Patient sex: M
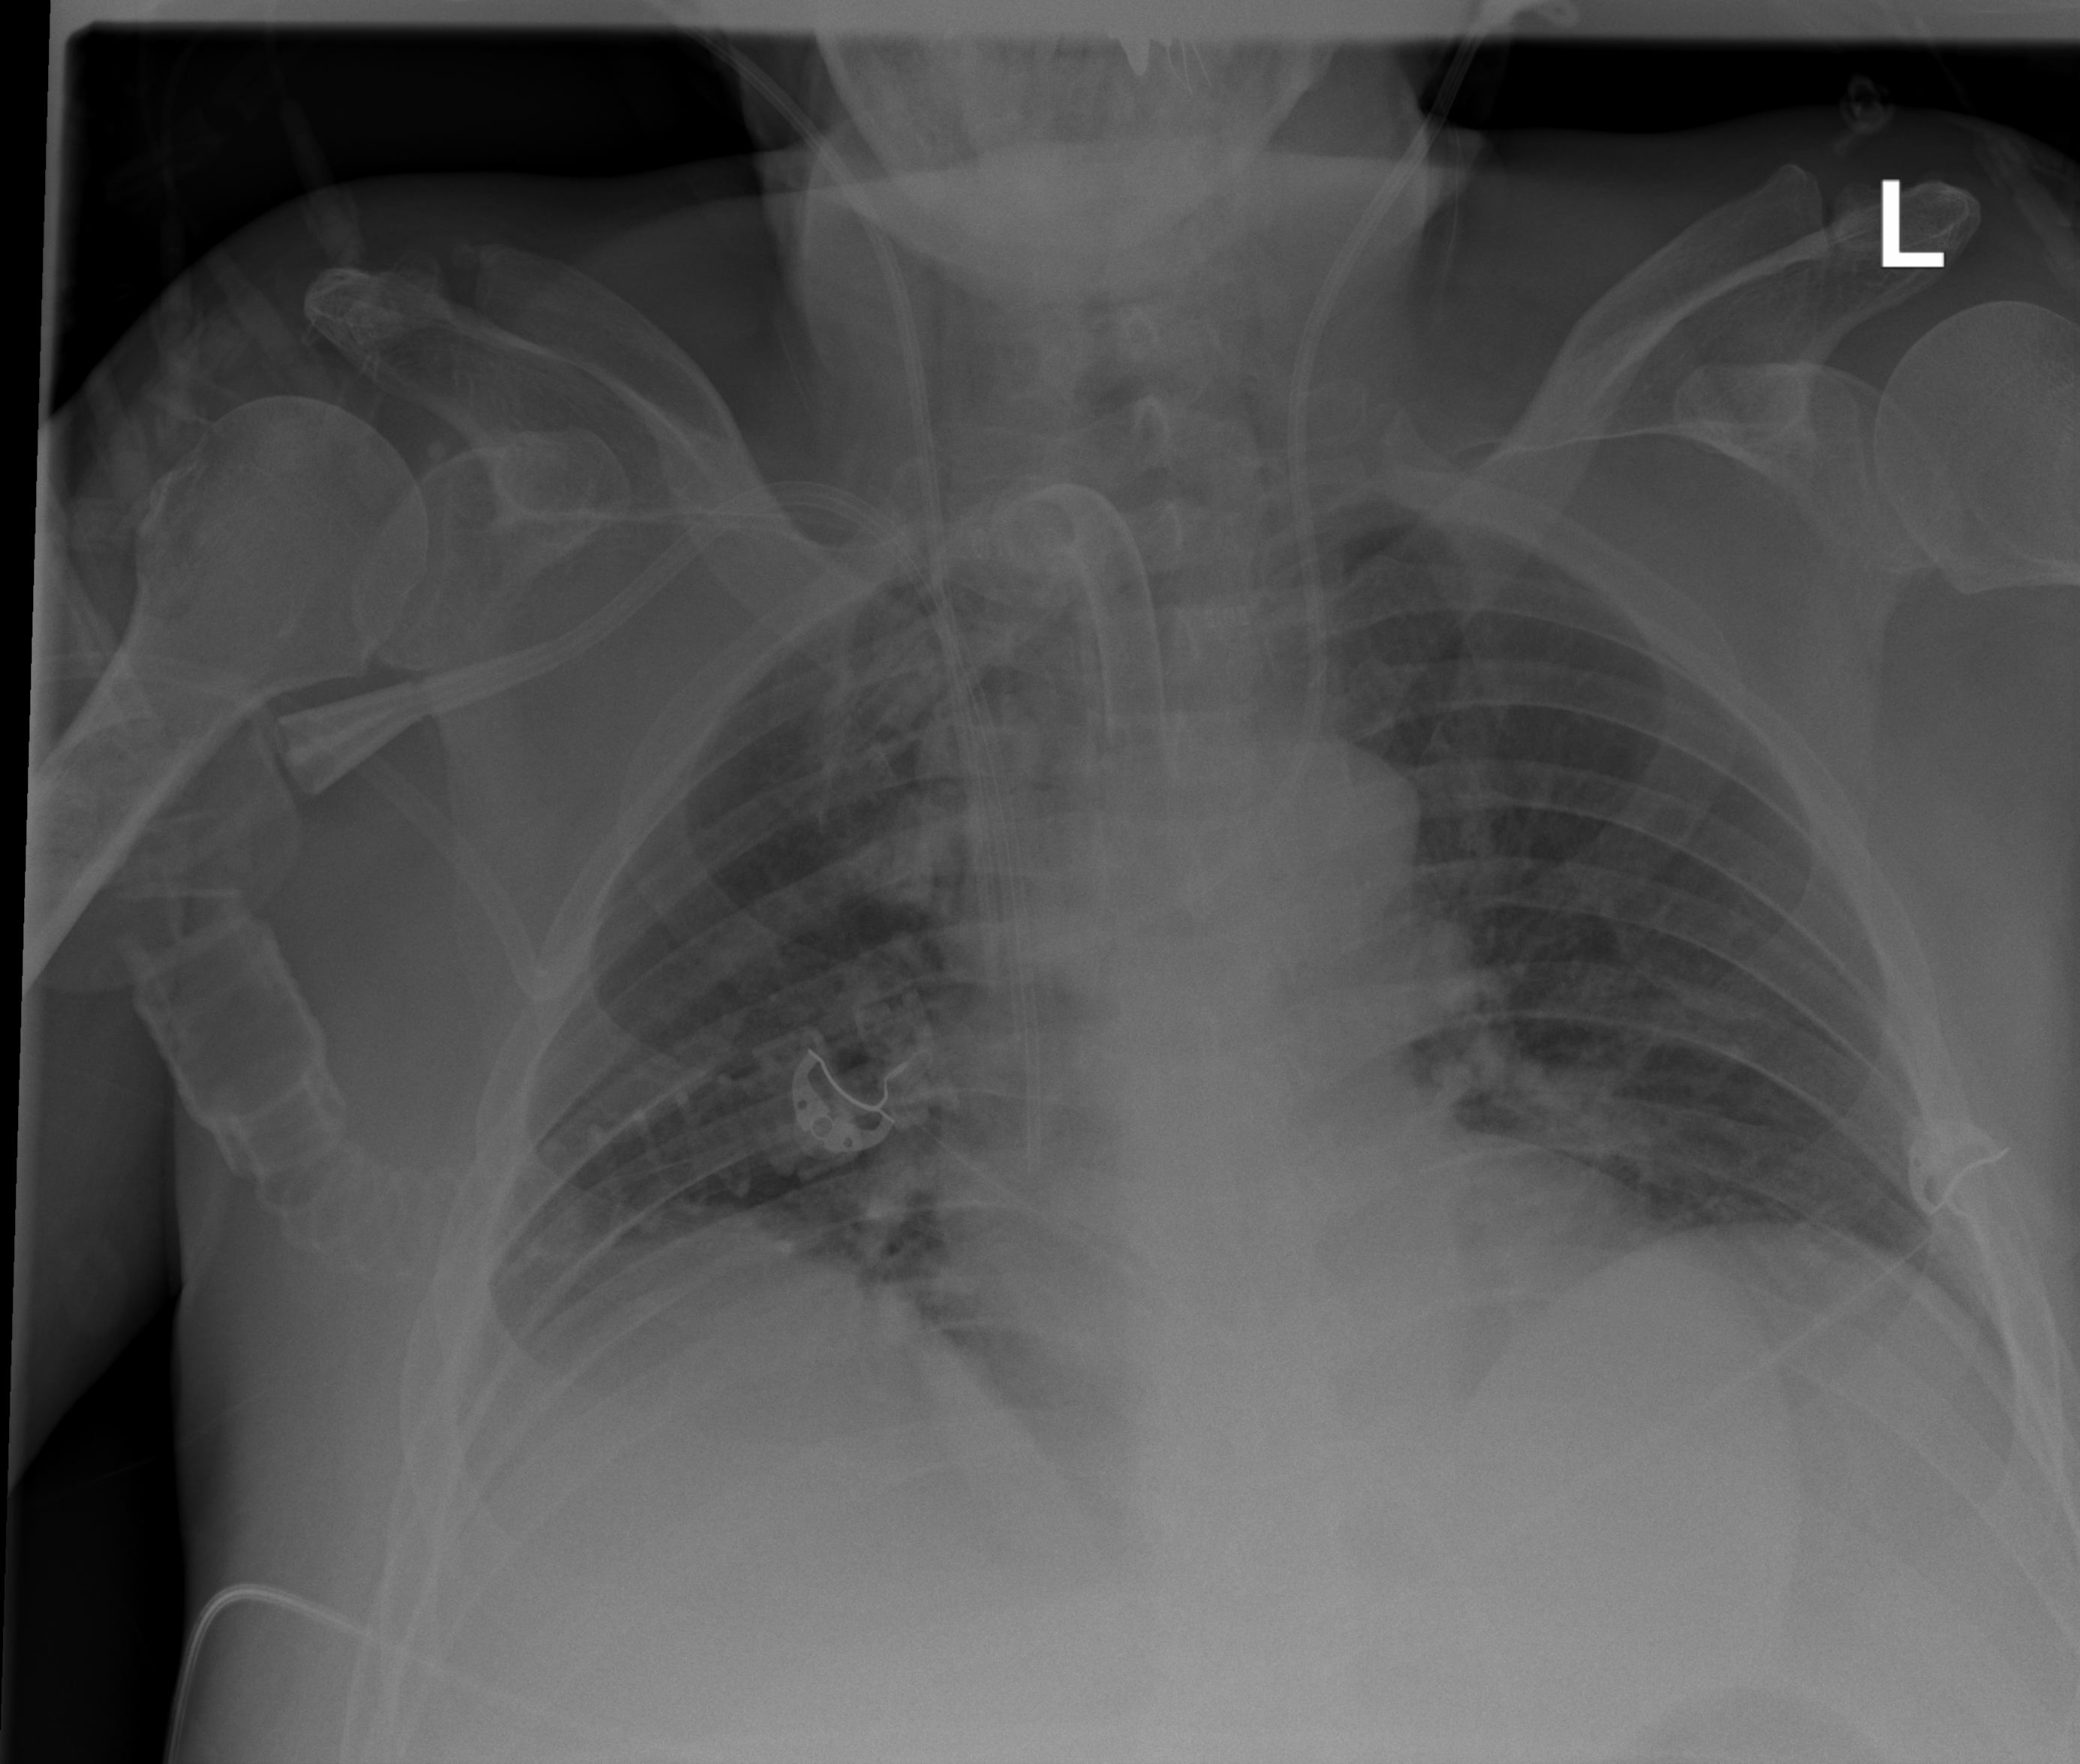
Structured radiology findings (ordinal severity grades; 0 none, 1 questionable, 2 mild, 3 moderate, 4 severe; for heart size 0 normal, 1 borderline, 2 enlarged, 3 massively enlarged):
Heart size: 2
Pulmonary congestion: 0
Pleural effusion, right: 0
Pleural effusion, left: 0
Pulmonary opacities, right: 0
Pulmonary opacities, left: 0
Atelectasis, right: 2
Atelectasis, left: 2